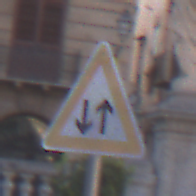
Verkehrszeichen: Gegenverkehr
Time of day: SunriseSunset
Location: Outdoor (Urban)
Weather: PartlyCloudy
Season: NotSpecified
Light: Natural